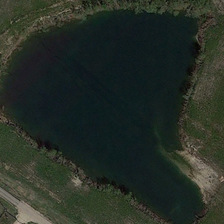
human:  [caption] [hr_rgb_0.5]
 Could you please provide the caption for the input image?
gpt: green meadows are around an almost fan-shaped dark pond .

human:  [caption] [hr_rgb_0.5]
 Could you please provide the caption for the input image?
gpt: it is dark blue lake and green grassland .

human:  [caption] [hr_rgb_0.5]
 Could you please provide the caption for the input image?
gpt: green meadows are around an almost fan-shaped dark pond .

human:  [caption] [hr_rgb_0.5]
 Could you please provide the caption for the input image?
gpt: it is a lake and grassland .

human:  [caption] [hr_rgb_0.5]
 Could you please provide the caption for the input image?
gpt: it is a lake and grassland .